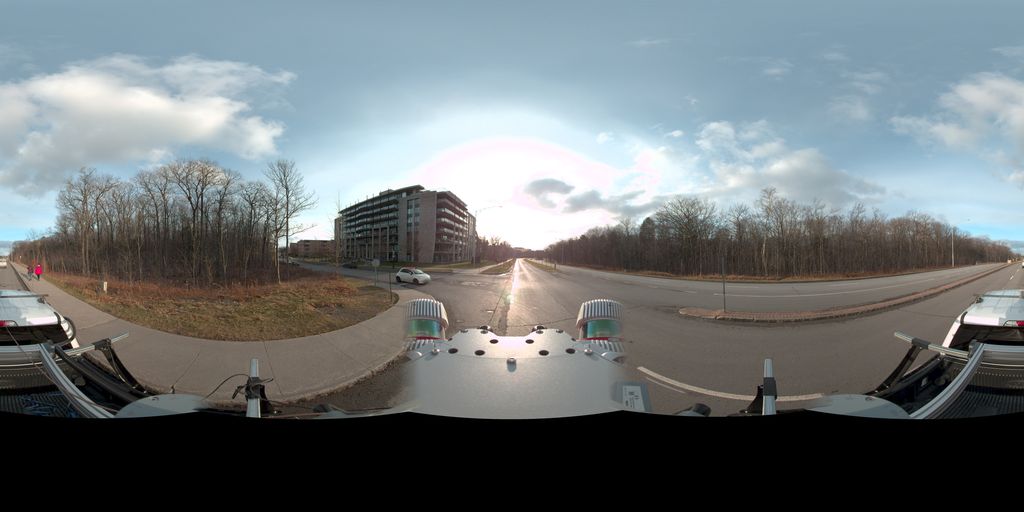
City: quebec_city